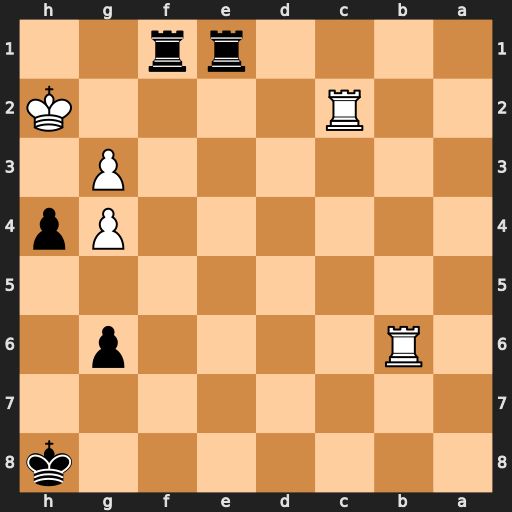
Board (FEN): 7k/8/1R4p1/8/6Pp/6P1/2R4K/4rr2
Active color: b
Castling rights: -
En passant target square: -
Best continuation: Rh1+ Kg2 h3+ Kf3 Rhf1+